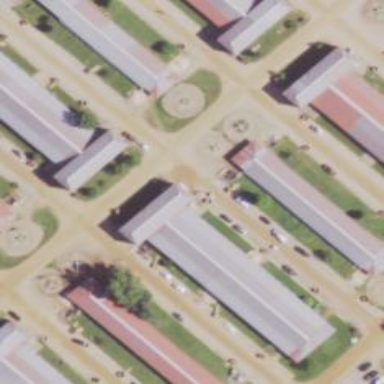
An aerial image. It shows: Stable.